Interaction volume radius: 5 \u00c5
Interaction volume height: 40 \u00c5
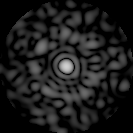
Disorder parameter: 0.8367